Field crop: maize
Growth stage: 1
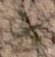
Species: salsola